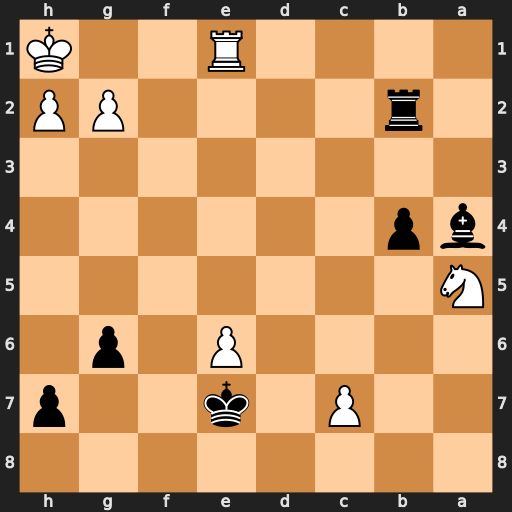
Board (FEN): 8/2P1k2p/4P1p1/N7/bp6/8/1r4PP/4R2K
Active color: b
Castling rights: -
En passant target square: -
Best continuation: Rc2 Rb1 Rxc7